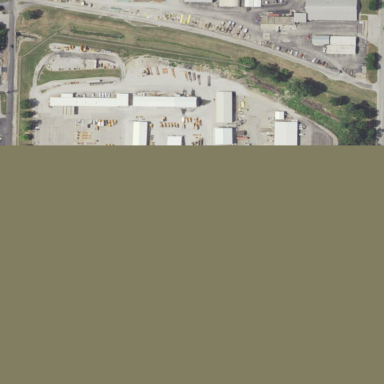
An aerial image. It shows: Commercial area.